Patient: sex M, age 35
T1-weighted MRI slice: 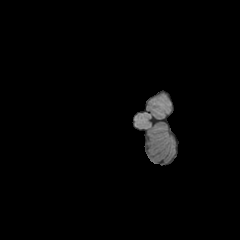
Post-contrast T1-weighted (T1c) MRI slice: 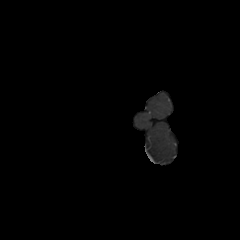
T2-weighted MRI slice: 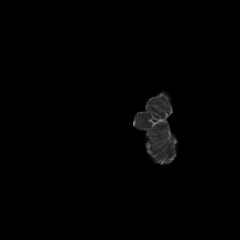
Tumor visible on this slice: no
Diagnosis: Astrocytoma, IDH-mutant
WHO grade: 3